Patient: sex M, age 24
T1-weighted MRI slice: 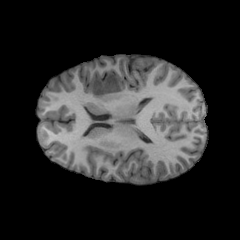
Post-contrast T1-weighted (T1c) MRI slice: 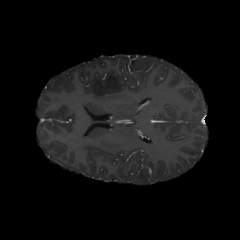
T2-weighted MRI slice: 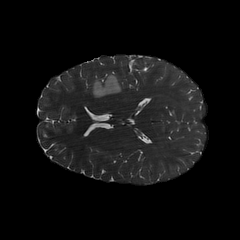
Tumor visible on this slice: yes
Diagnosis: Astrocytoma, IDH-mutant
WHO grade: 2